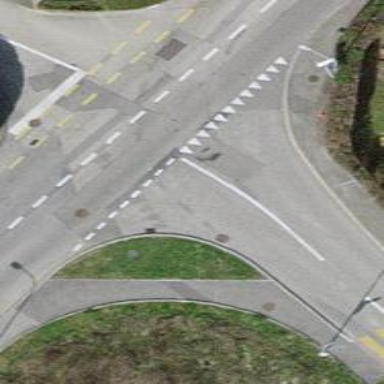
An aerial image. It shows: Road with "give way" sign.